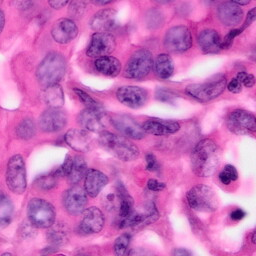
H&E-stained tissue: Pancreatic